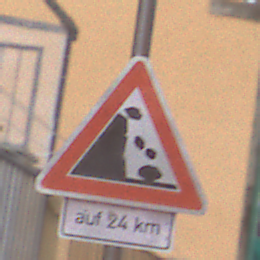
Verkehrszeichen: SteinschlagLinks
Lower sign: LaengeEinerStrecke6
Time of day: Midday
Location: Outdoor (Urban)
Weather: Overcast
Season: NotSpecified
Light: Natural